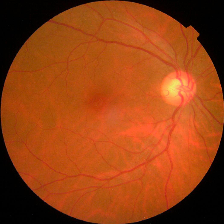
Diabetic retinopathy grade: No DR